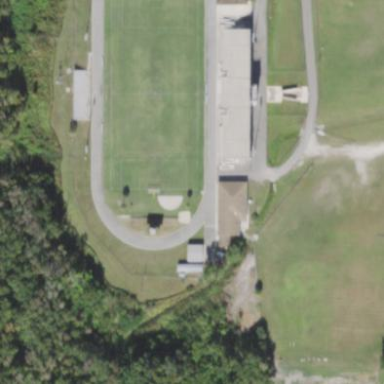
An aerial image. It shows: Athletic track located in leisure land area.